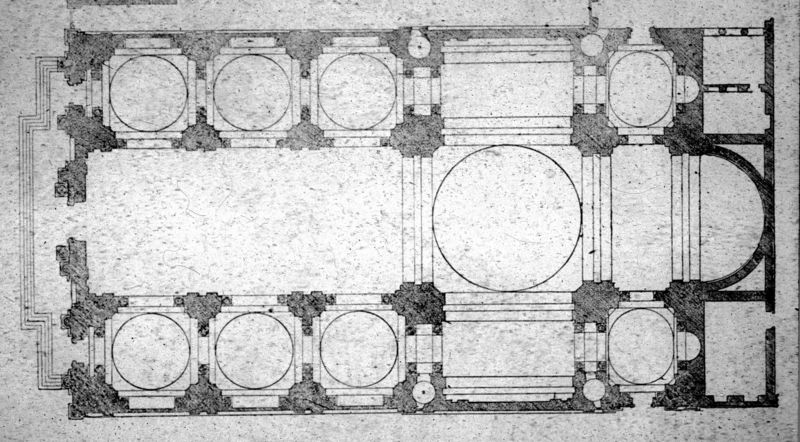
Titel: S. Ignazio (Grundriss)
Künstler: Orazio Grassi
Standort: Roma
Institution: Sant'Ignazio
Schlagwörter: weiß, fenster, grau, pfeiler, schwarz, skizze, säulen, tür, zeichnung, zimmer, gebäude, schloss, architektur, barock, kirche, gotik, renaissance, kreis, rund, balkon, schiff, schiffe, bogen, türen, studie, leer, grafik, graphik, linien, joche, kuppel, treppe, treppen, symmetrie, verzierung, aufgang, stufen, bögen, eingang, gewölbe, burg, kloster, kreuz, kuppeln, rechteck, dom, schwarz-weiss, schraffur, kreise, entwurf, altar, hauptschiff, kapitelle, langhaus, halbrund, quadrate, portal, geometrisch, karte, kirchenschiff, mittelgang, mittelschiff, bündelpfeiler, langschiff, seitenschiff, mauern, altarraum, apsis, romanik, chor, plan, konche, bau, ovale, basilika, grundriss, kreuzgang, nischen, zeichung, bauplan, rondell, kapellen, seitenschiffe, vierung, längsschiff, querschiff, kreuzbau, plätze, abteil, baumaterial, ausgewogenheit, zkizze, abziss, querung, gewölkbe, mittelschigg, n, vhor, grundrisss, wuerung, absziss, dichrom